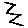
Label: zigzag